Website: ulta-beauty
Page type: delivery-shipping
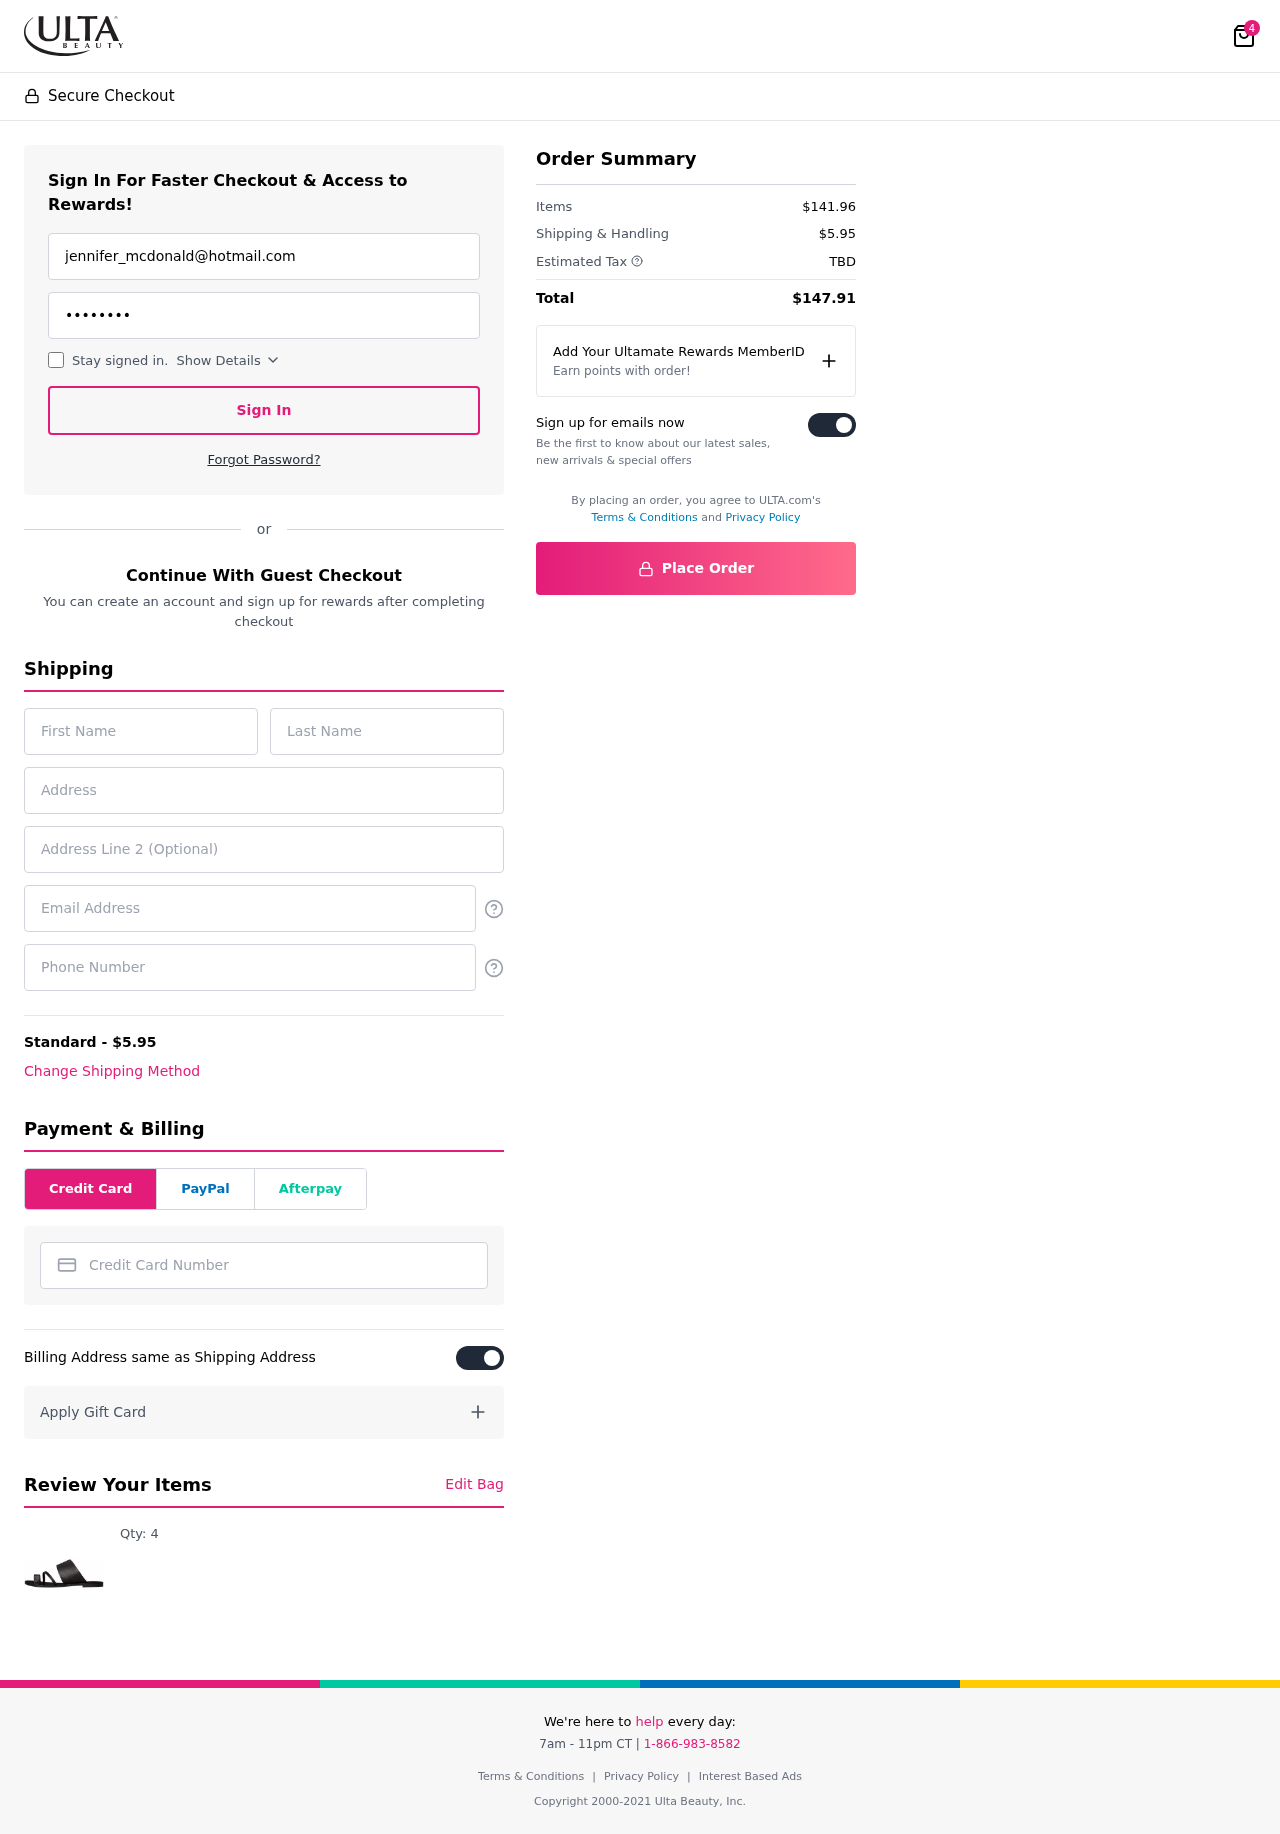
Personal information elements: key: PII_CARD_NUMBER
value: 2708 4889 8477 9932
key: PII_EMAIL
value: jennifer_mcdonald@hotmail.com
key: PII_EMAIL2
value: jennifer_mcdonald@hotmail.com
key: PII_FIRSTNAME
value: Jennifer
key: PII_LASTNAME
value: Mcdonald
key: PII_PHONE
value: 7797618192
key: PII_STREET
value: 505 Roberts Divide
Product elements: key: PRODUCT1_QUANTITY
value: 4
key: PRODUCT1
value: Qty: 4
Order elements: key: ORDER_NUM_ITEMS
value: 4
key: ORDER_SHIPPING_COST
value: $5.95
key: ORDER_SUBTOTAL
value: $141.96
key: ORDER_TAX
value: TBD
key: ORDER_TOTAL
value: $147.91